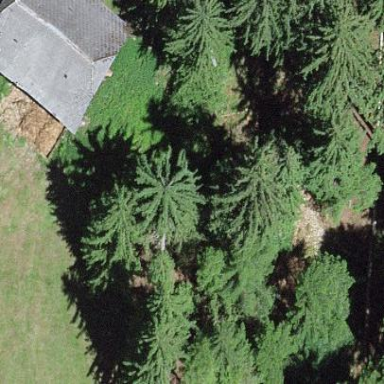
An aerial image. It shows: Shed building.